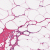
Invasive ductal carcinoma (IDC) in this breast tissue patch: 0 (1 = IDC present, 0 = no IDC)